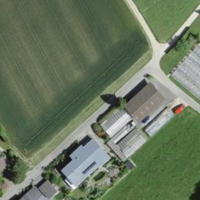
EUNIS habitat code: 55
Species observed at this site:
Grus grus